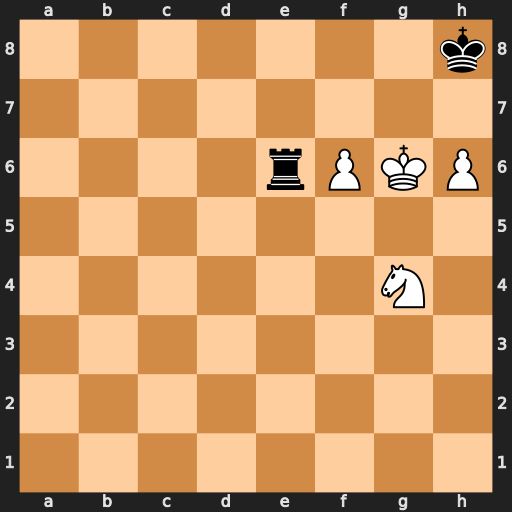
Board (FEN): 7k/8/4rPKP/8/6N1/8/8/8
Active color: w
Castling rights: -
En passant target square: -
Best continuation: Ne5 Rxe5 f7 Re6+ Kf5 Rxh6 f8=Q+